Interaction volume radius: 10 \u00c5
Interaction volume height: 15 \u00c5
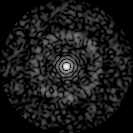
Disorder parameter: 0.8535